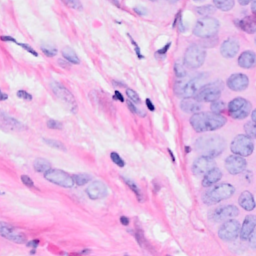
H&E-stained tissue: Breast